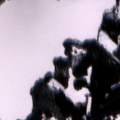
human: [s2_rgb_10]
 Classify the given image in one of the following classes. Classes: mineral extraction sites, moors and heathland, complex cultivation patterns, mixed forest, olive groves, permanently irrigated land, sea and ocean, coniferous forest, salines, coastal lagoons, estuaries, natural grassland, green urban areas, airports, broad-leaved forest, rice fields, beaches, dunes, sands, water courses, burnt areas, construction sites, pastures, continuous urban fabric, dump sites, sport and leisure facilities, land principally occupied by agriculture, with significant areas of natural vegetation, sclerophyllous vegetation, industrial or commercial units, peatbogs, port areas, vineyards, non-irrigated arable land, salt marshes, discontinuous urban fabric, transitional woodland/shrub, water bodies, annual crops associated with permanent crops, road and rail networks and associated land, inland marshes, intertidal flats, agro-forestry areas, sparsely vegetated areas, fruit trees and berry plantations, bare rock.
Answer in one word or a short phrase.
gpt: coniferous forest, water bodies